Question: I'm learning JQuery and trying to get it working with ASP.NET MVC 4. I can't seem to get it to show properly in mobile browser. Home button, List View, Buttons.. etc...
Why would it be showing like this?

Code of my master Layout page:
'''
<!DOCTYPE html>
<html>
<head>
<meta charset="utf-8" />
<meta name="viewport" content="width=device-width, initial-scale = 1" />
<link href="@Url.Content("~/Content/jquery.mobile.theme-1.1.0.min.css")" rel="stylesheet" type="text/css" />
<script src="@Url.Content("~/Scripts/jquery-1.7.2.min.js")" type="text/javascript"></script>
<script src="@Url.Content("~/Scripts/jquery.mobile-1.1.0.min.js")" type="text/javascript"></script>
@*<link rel="stylesheet" href="@Url.Content("~/Content/Site.Mobile.css")" />*@
</head>
<body>
<div data-role="page" data-theme="b">
<div data-role="header" data-theme="a">
<a href="@Url.Content("~")" data-icon="home" data-iconpos="notext">Home</a>
@Html.Label("Hello World")
<div data-role="navbar">
<ul>
<li><a href="#">Logo</a></li>
<li><a href="#">Apparel</a></li>
<li><a href="#">Design</a></li>
<li><a href="#">Art</a></li>
</ul>
</div>
</div>
<div data-role="content">
@*@RenderSection("featured", false)*@
@RenderBody()
</div>
<div data-role="footer">
<h1>Thank you</h1>
@Html.Partial("_ViewSwitcher")
</div>
</div>
</body>
</html>
'''
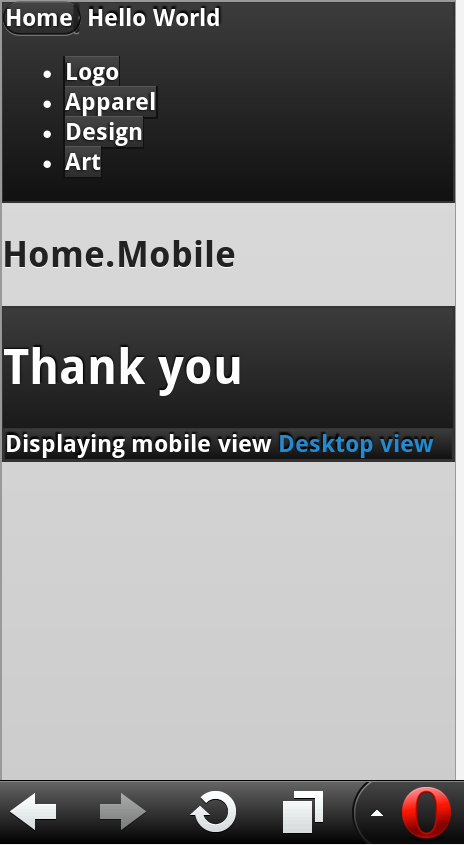
Answer: Got it.
"jquery.mobile-1.1.0.css" file has to be referenced, not the mobile.theme one.
Thank you.